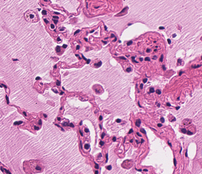
Tumor epithelial tissue: no
Tumor-associated stroma tissue: no
Normal tissue: yes